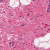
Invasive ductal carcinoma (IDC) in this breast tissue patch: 0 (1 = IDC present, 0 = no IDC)